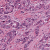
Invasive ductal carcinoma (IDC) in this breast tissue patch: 1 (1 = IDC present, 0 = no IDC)